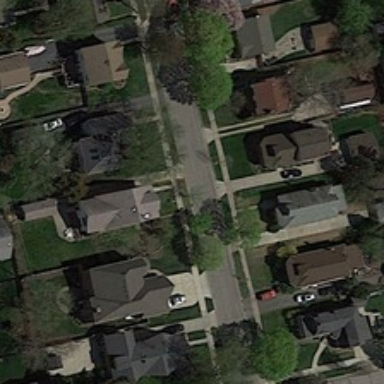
Many green trees and many buildings are in two sides of a road in a medium residential area .